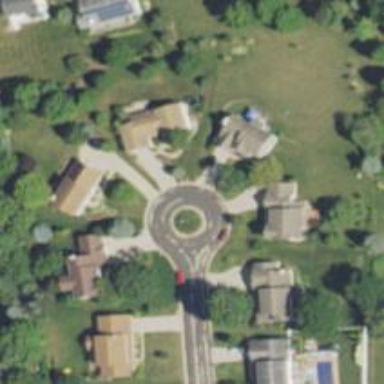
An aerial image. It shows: Turning loop on the road.